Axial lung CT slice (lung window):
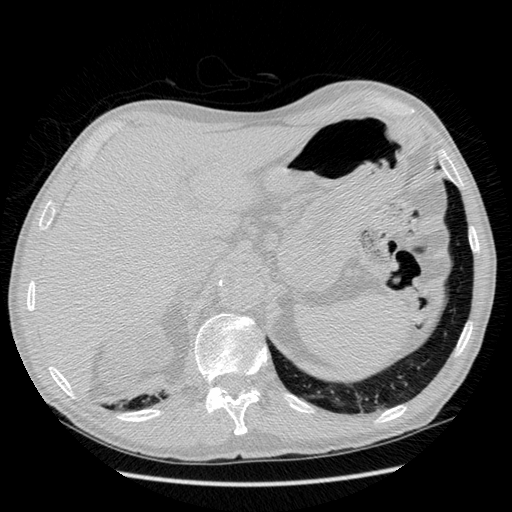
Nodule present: no